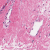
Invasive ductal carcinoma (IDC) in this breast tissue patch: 0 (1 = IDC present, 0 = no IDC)